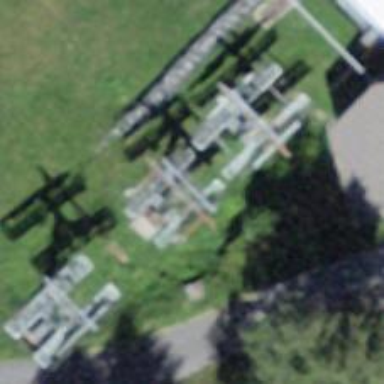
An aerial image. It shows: Pylon for aerialway.